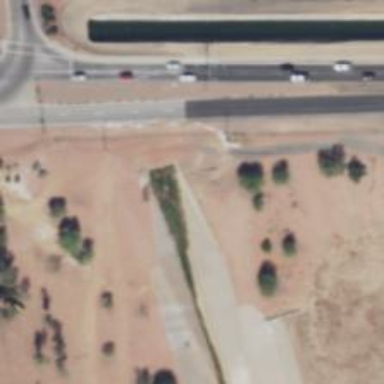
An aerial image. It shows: Culvert tunnel.